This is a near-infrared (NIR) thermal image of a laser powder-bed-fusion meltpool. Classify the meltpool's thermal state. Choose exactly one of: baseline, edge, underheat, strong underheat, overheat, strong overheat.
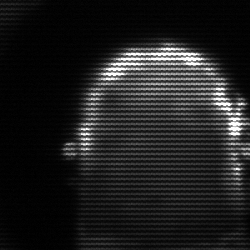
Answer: baseline